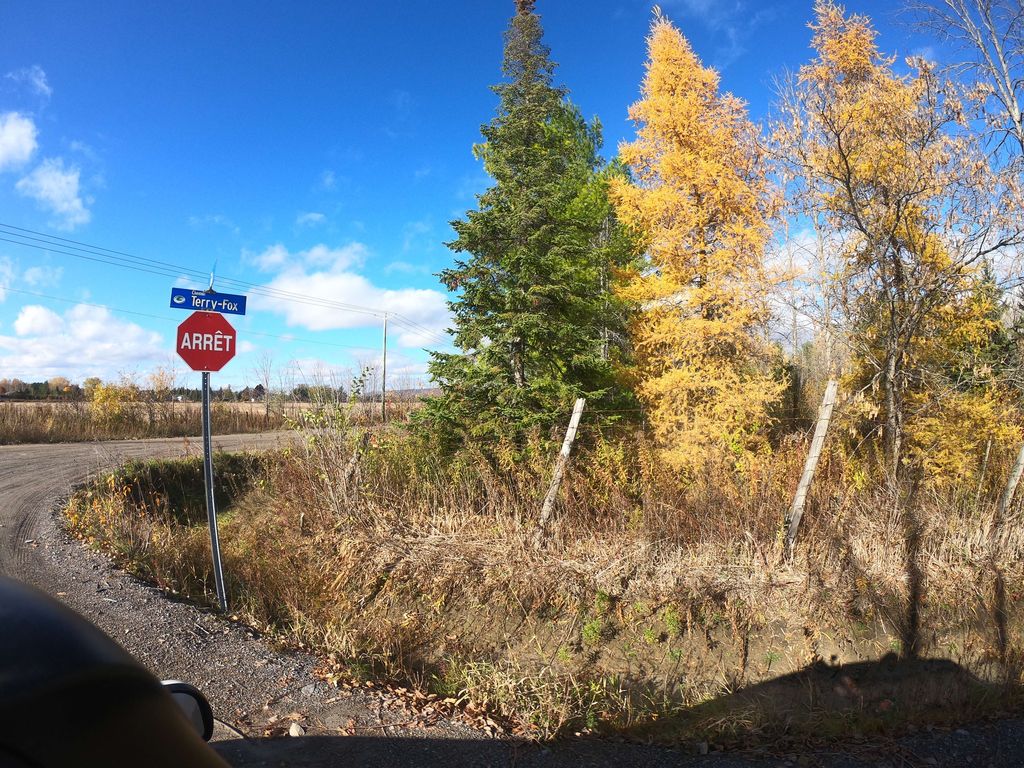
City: ottawa-gatineau